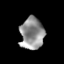
Tissue: prostate
Cell type: Fibroblasts
Senescence score: 0.7619
Nuclear area (px): 743
Mean DAPI intensity: 146.879